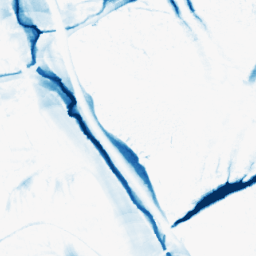
Category: morphological
Decomposition family: morphological_ellipse
Decomposition parameters: operation: closing
width: 20
height: 50
Upsampling method: linear_exact
Upsampling parameters: scale: 8
Upsampling scale: 8